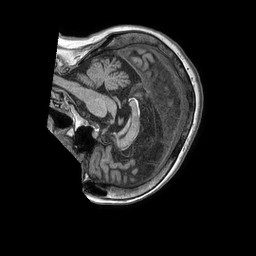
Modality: T1w
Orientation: sagittal
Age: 75
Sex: female
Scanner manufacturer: philips
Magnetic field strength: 1.5 T
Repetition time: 0.00781 s
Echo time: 0.003568 s